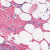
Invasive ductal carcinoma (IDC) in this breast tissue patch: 0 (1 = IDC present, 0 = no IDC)